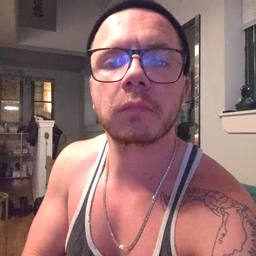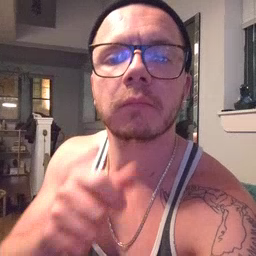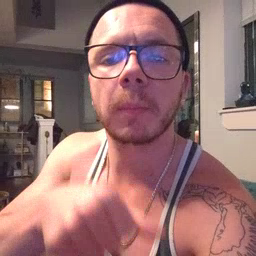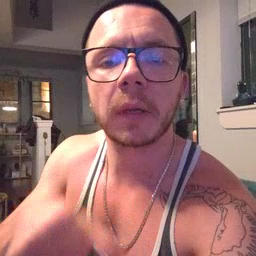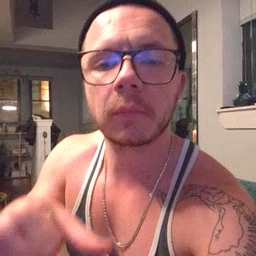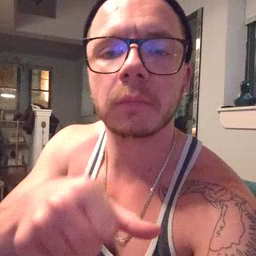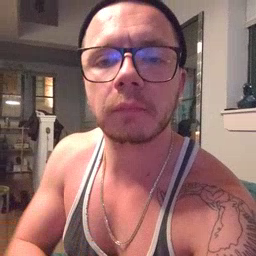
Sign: puzzle